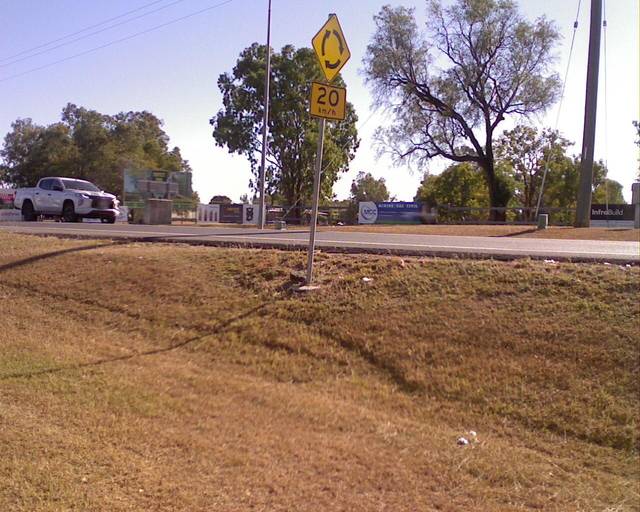
Region: Australia
Coordinates: -23.53, 148.166